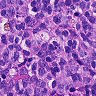
Metastatic tissue present: no